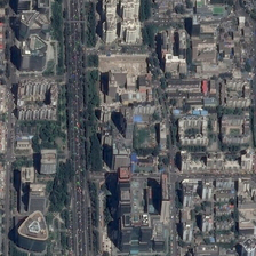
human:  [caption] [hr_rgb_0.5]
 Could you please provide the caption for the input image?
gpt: Many trees and grass were planted around the building.

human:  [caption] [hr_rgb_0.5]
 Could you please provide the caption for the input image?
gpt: There are many trees and grass around the building.

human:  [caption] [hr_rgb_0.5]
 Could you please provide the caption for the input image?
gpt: Many trees and grass were planted around the building.

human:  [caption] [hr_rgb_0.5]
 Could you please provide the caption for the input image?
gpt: Many trees and grass were planted around the building.

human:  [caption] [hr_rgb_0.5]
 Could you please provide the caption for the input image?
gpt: Many trees and grass were planted around the building.